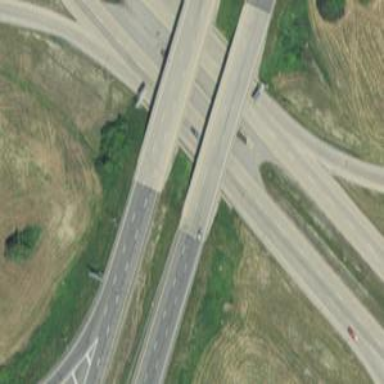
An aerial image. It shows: Asphalt motorway.